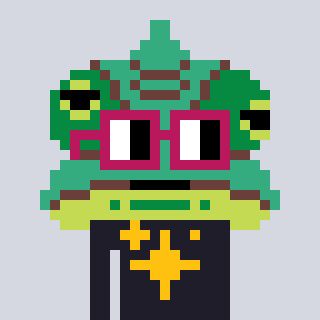
a pixel art character with square dark red glasses, a chameleon-shaped head and a grayscale-colored body on a cool background